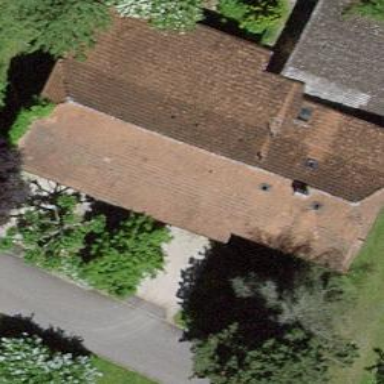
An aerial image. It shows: Farm building.